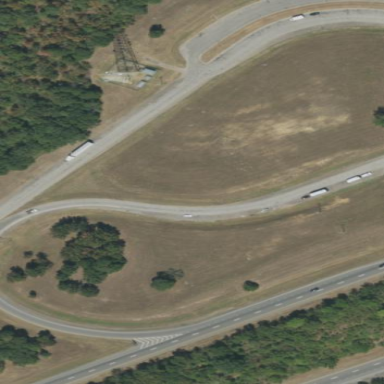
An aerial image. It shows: Rest area on the road.